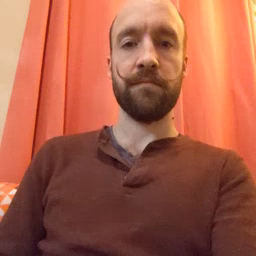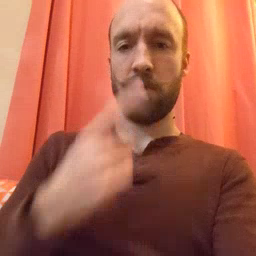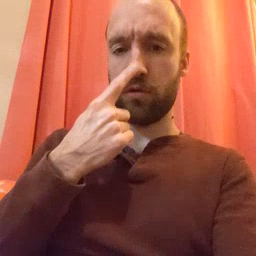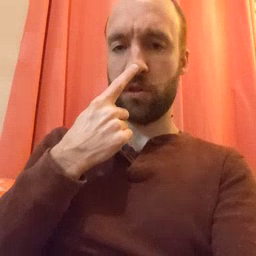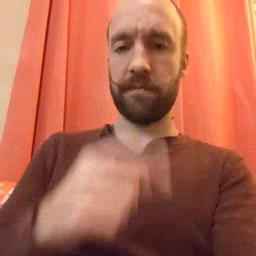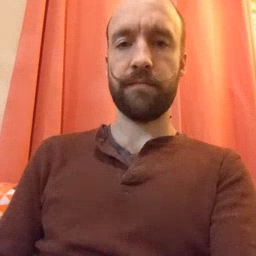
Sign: nose